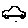
Label: car